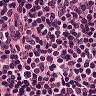
Metastatic tissue present: no